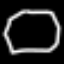
Label: octagon